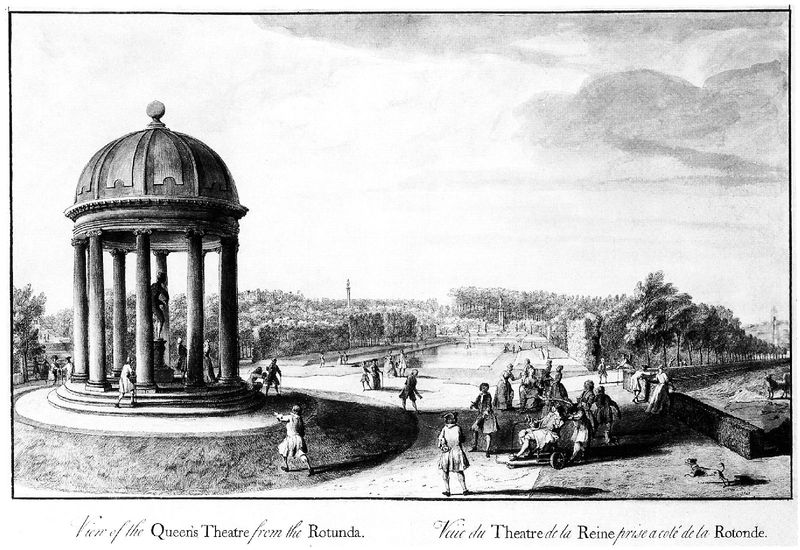
Titel: Stowe Gardens
Künstler: Jacques Rigaud
Institution: New York, The Metropolitan Museum of  Art
Schlagwörter: bäume, landschaft, menschen, schwarz, säulen, park, wolke, wege, wald, rund, turm, garten, kuppel, stufen, druck, stich, kugel, tempel, pavillon, englisch, rotunde